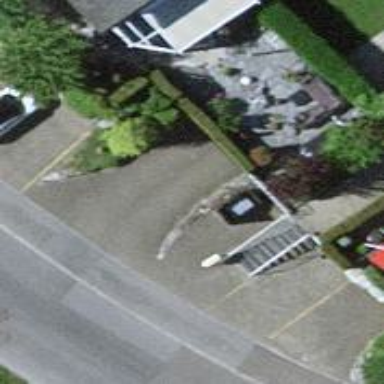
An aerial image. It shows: Parking entrance.